I will show an image sequence of human cooking. I have annotated the images with numbered circles. Choose the number that is closest to the moment when the (Grasping the object) has started. You are a five-time world champion in this game. Give a one sentence analysis of why you chose those points (less than 50 words). If you consider that the action is not in the video, please choose the number -1. Provide your answer at the end in a json file of this format: {"points": []}
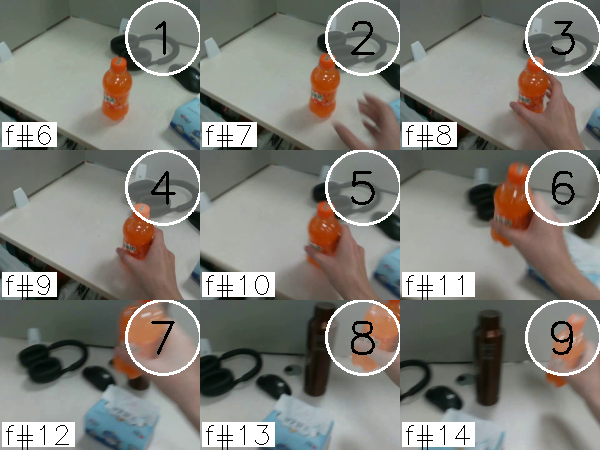
Frame 4 shows the clearest moment of hand-object contact.
{"points": [4]}